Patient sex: M
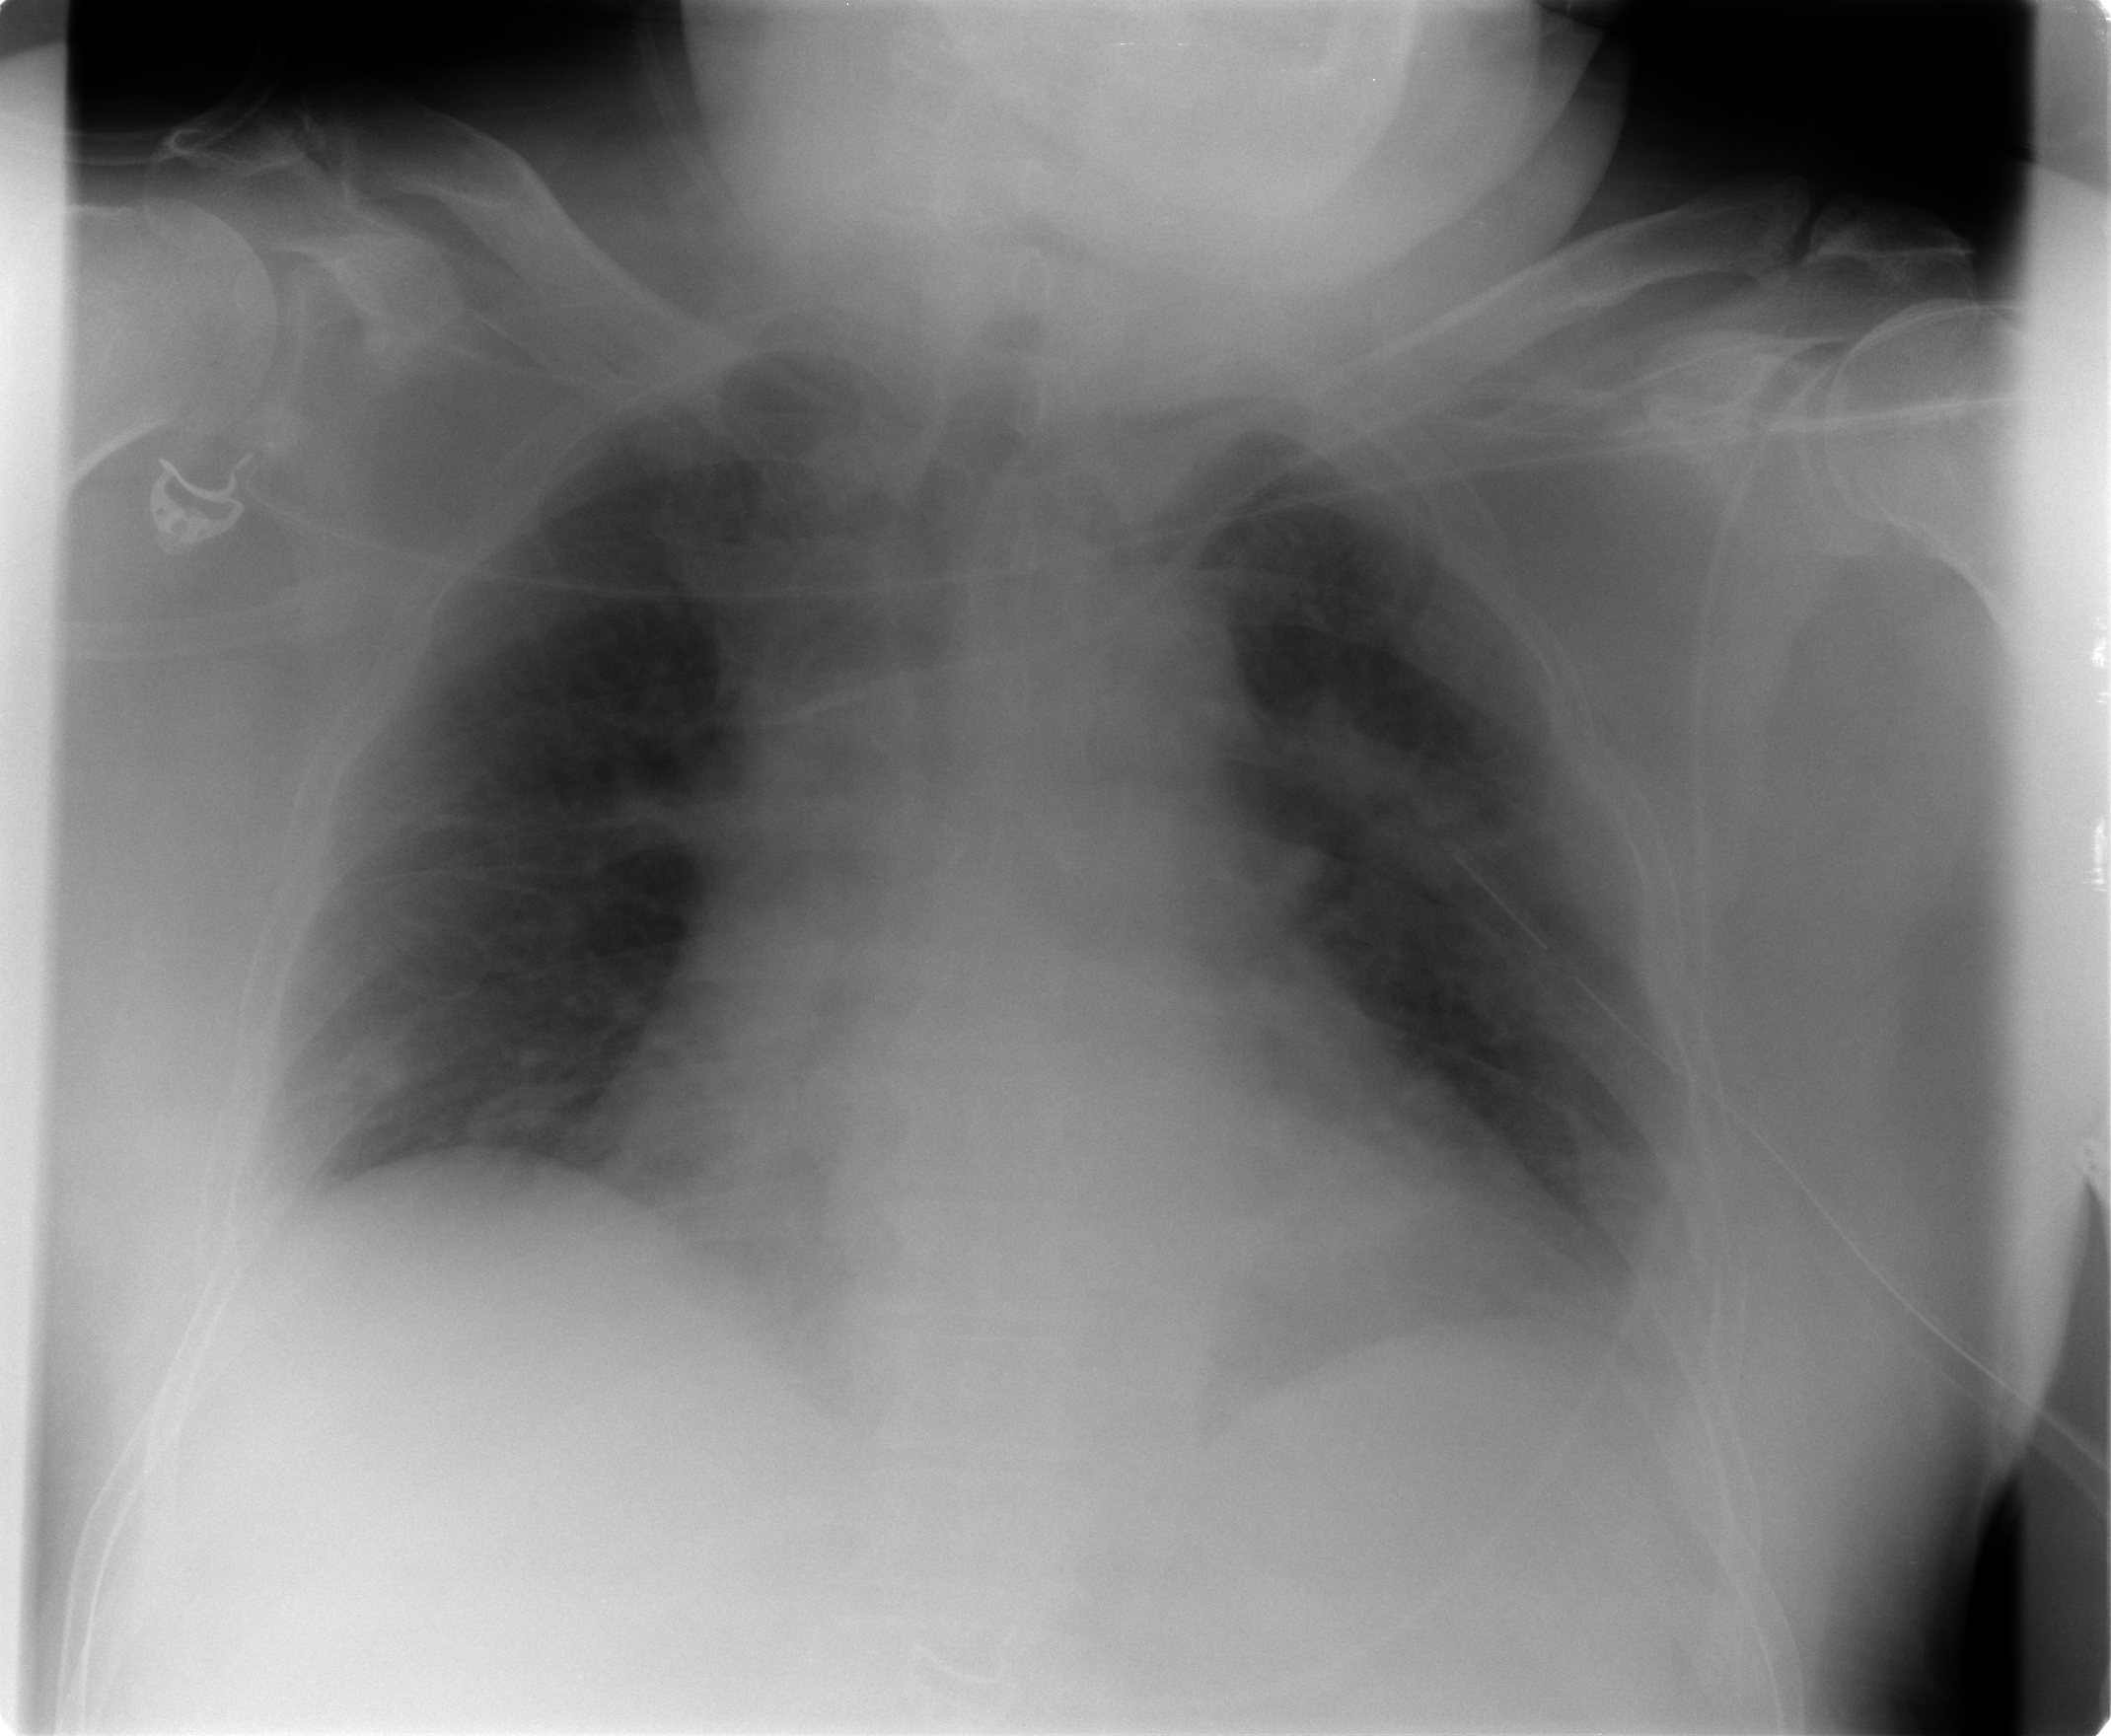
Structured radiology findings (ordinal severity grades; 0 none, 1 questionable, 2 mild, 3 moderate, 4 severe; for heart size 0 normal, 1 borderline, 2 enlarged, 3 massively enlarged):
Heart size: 2
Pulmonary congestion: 2
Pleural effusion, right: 1
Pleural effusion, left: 2
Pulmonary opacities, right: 0
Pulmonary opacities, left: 2
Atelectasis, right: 1
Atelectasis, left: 2